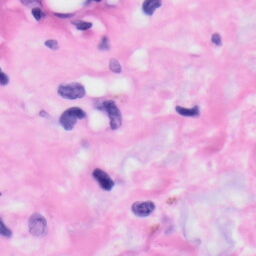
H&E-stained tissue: Skin